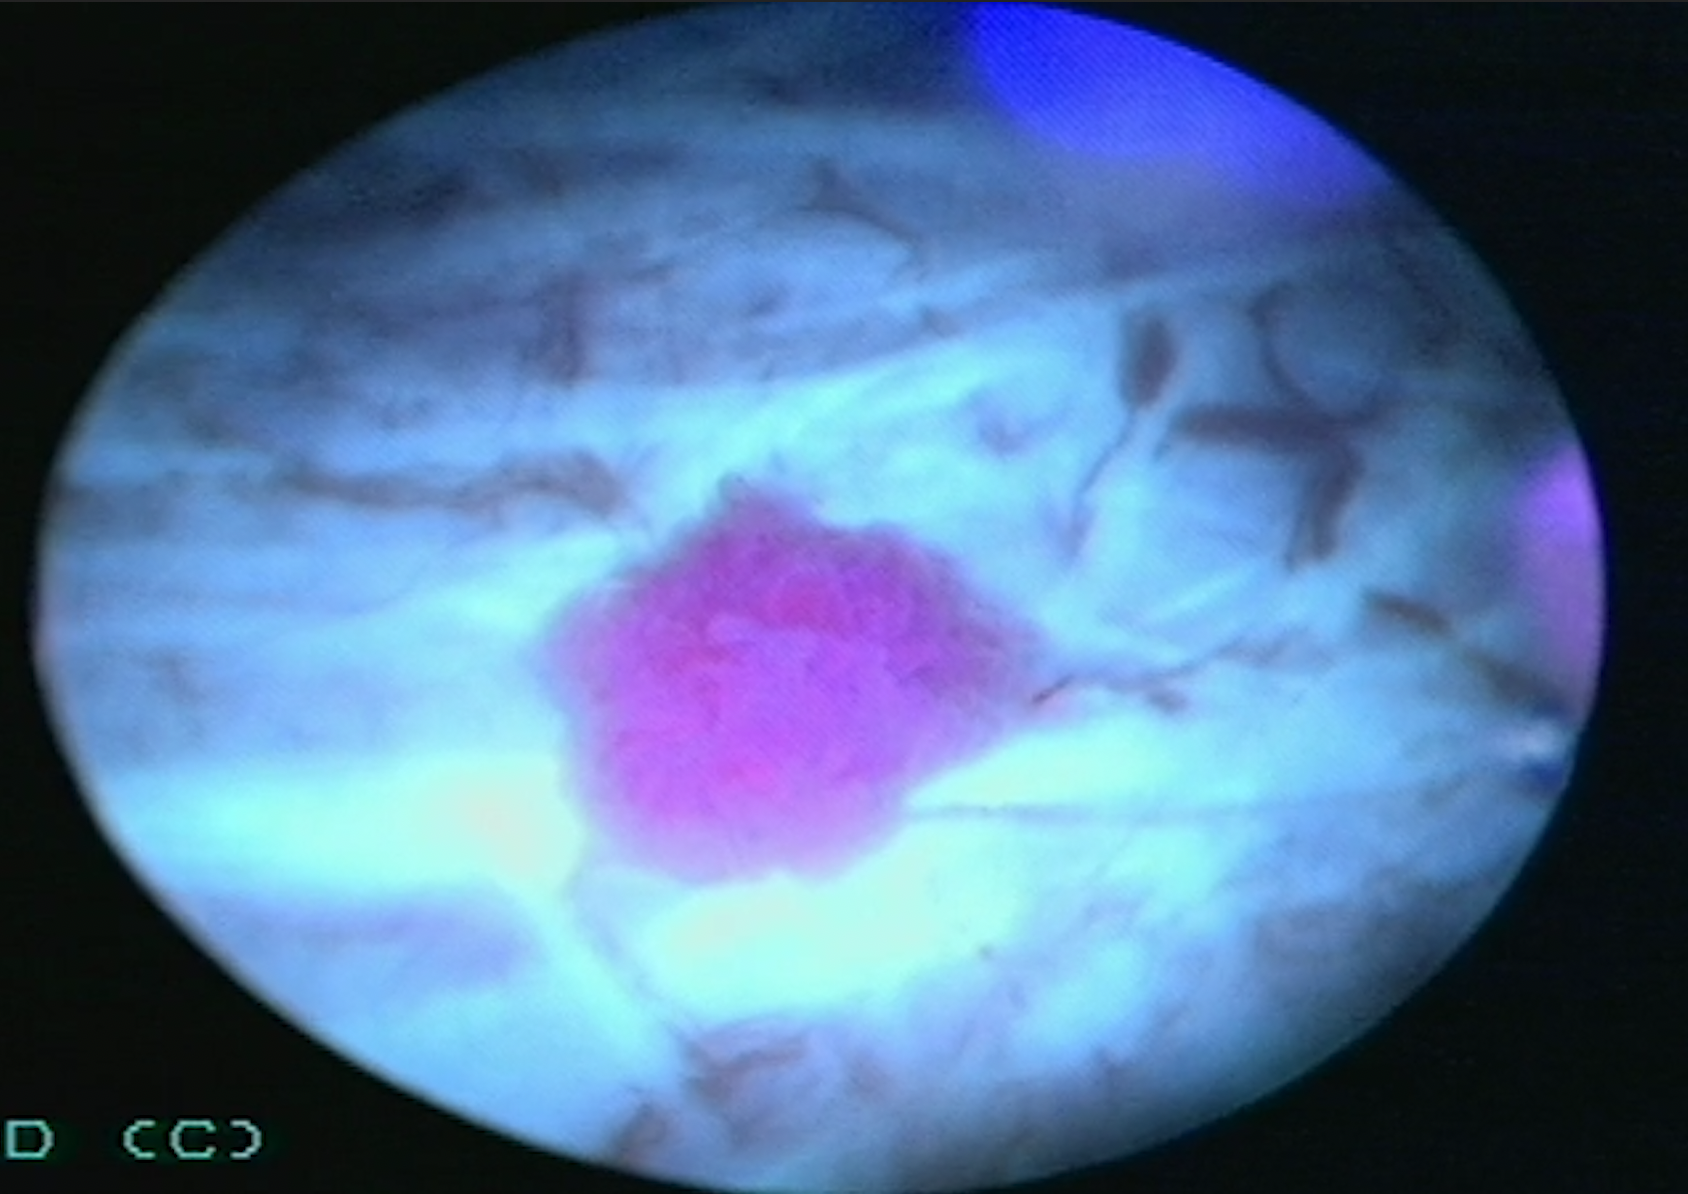
Modality: BLC
Class: Malignant
Subclass: LowGradePapillary
Lesion: Multifocal
Multifocal: 2 to 7
Stage: Ta
Morphology: Papillary
Bladder cancer association: Yes